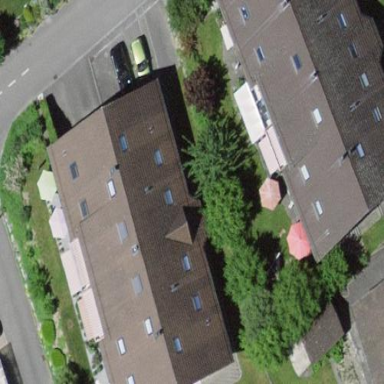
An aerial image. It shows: Gabled apartments building with roof tiles.